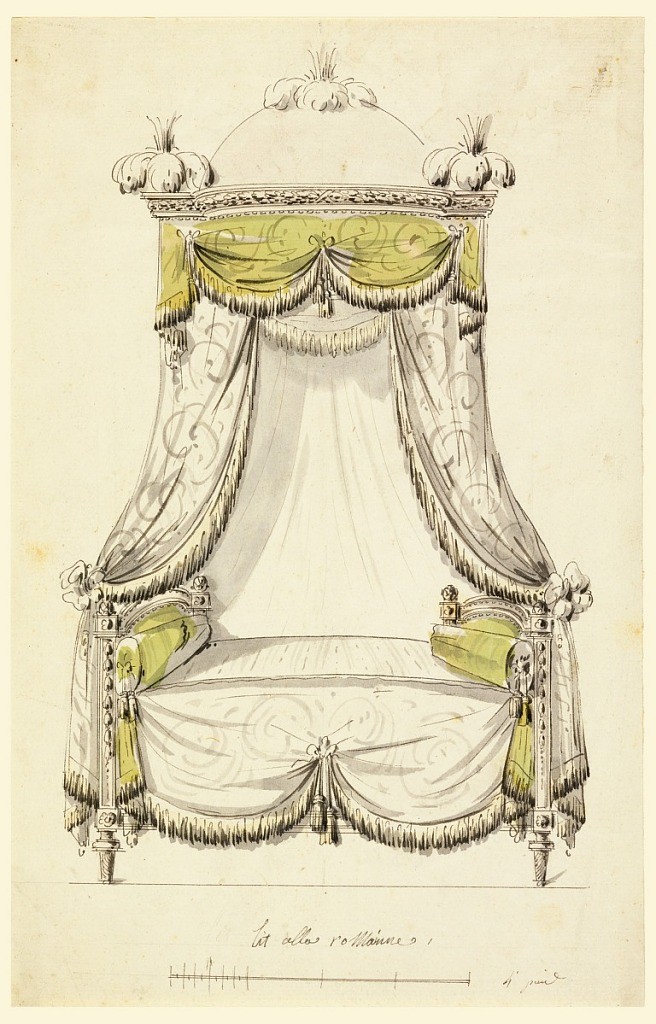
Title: Design for a Bed in the Roman Style
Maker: Richard de Lalonde, French, active 1780–96
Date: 1780
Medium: Pen and black ink, brush and wash, yellow-green watercolor on white laid paper
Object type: Drawing
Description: Daybed, hangings suspended from a domed canopy which is decorated with clusters of feathers. Fringed hangings are caught into bows. Frame of bed in Louis XIV style. Scale below.